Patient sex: M
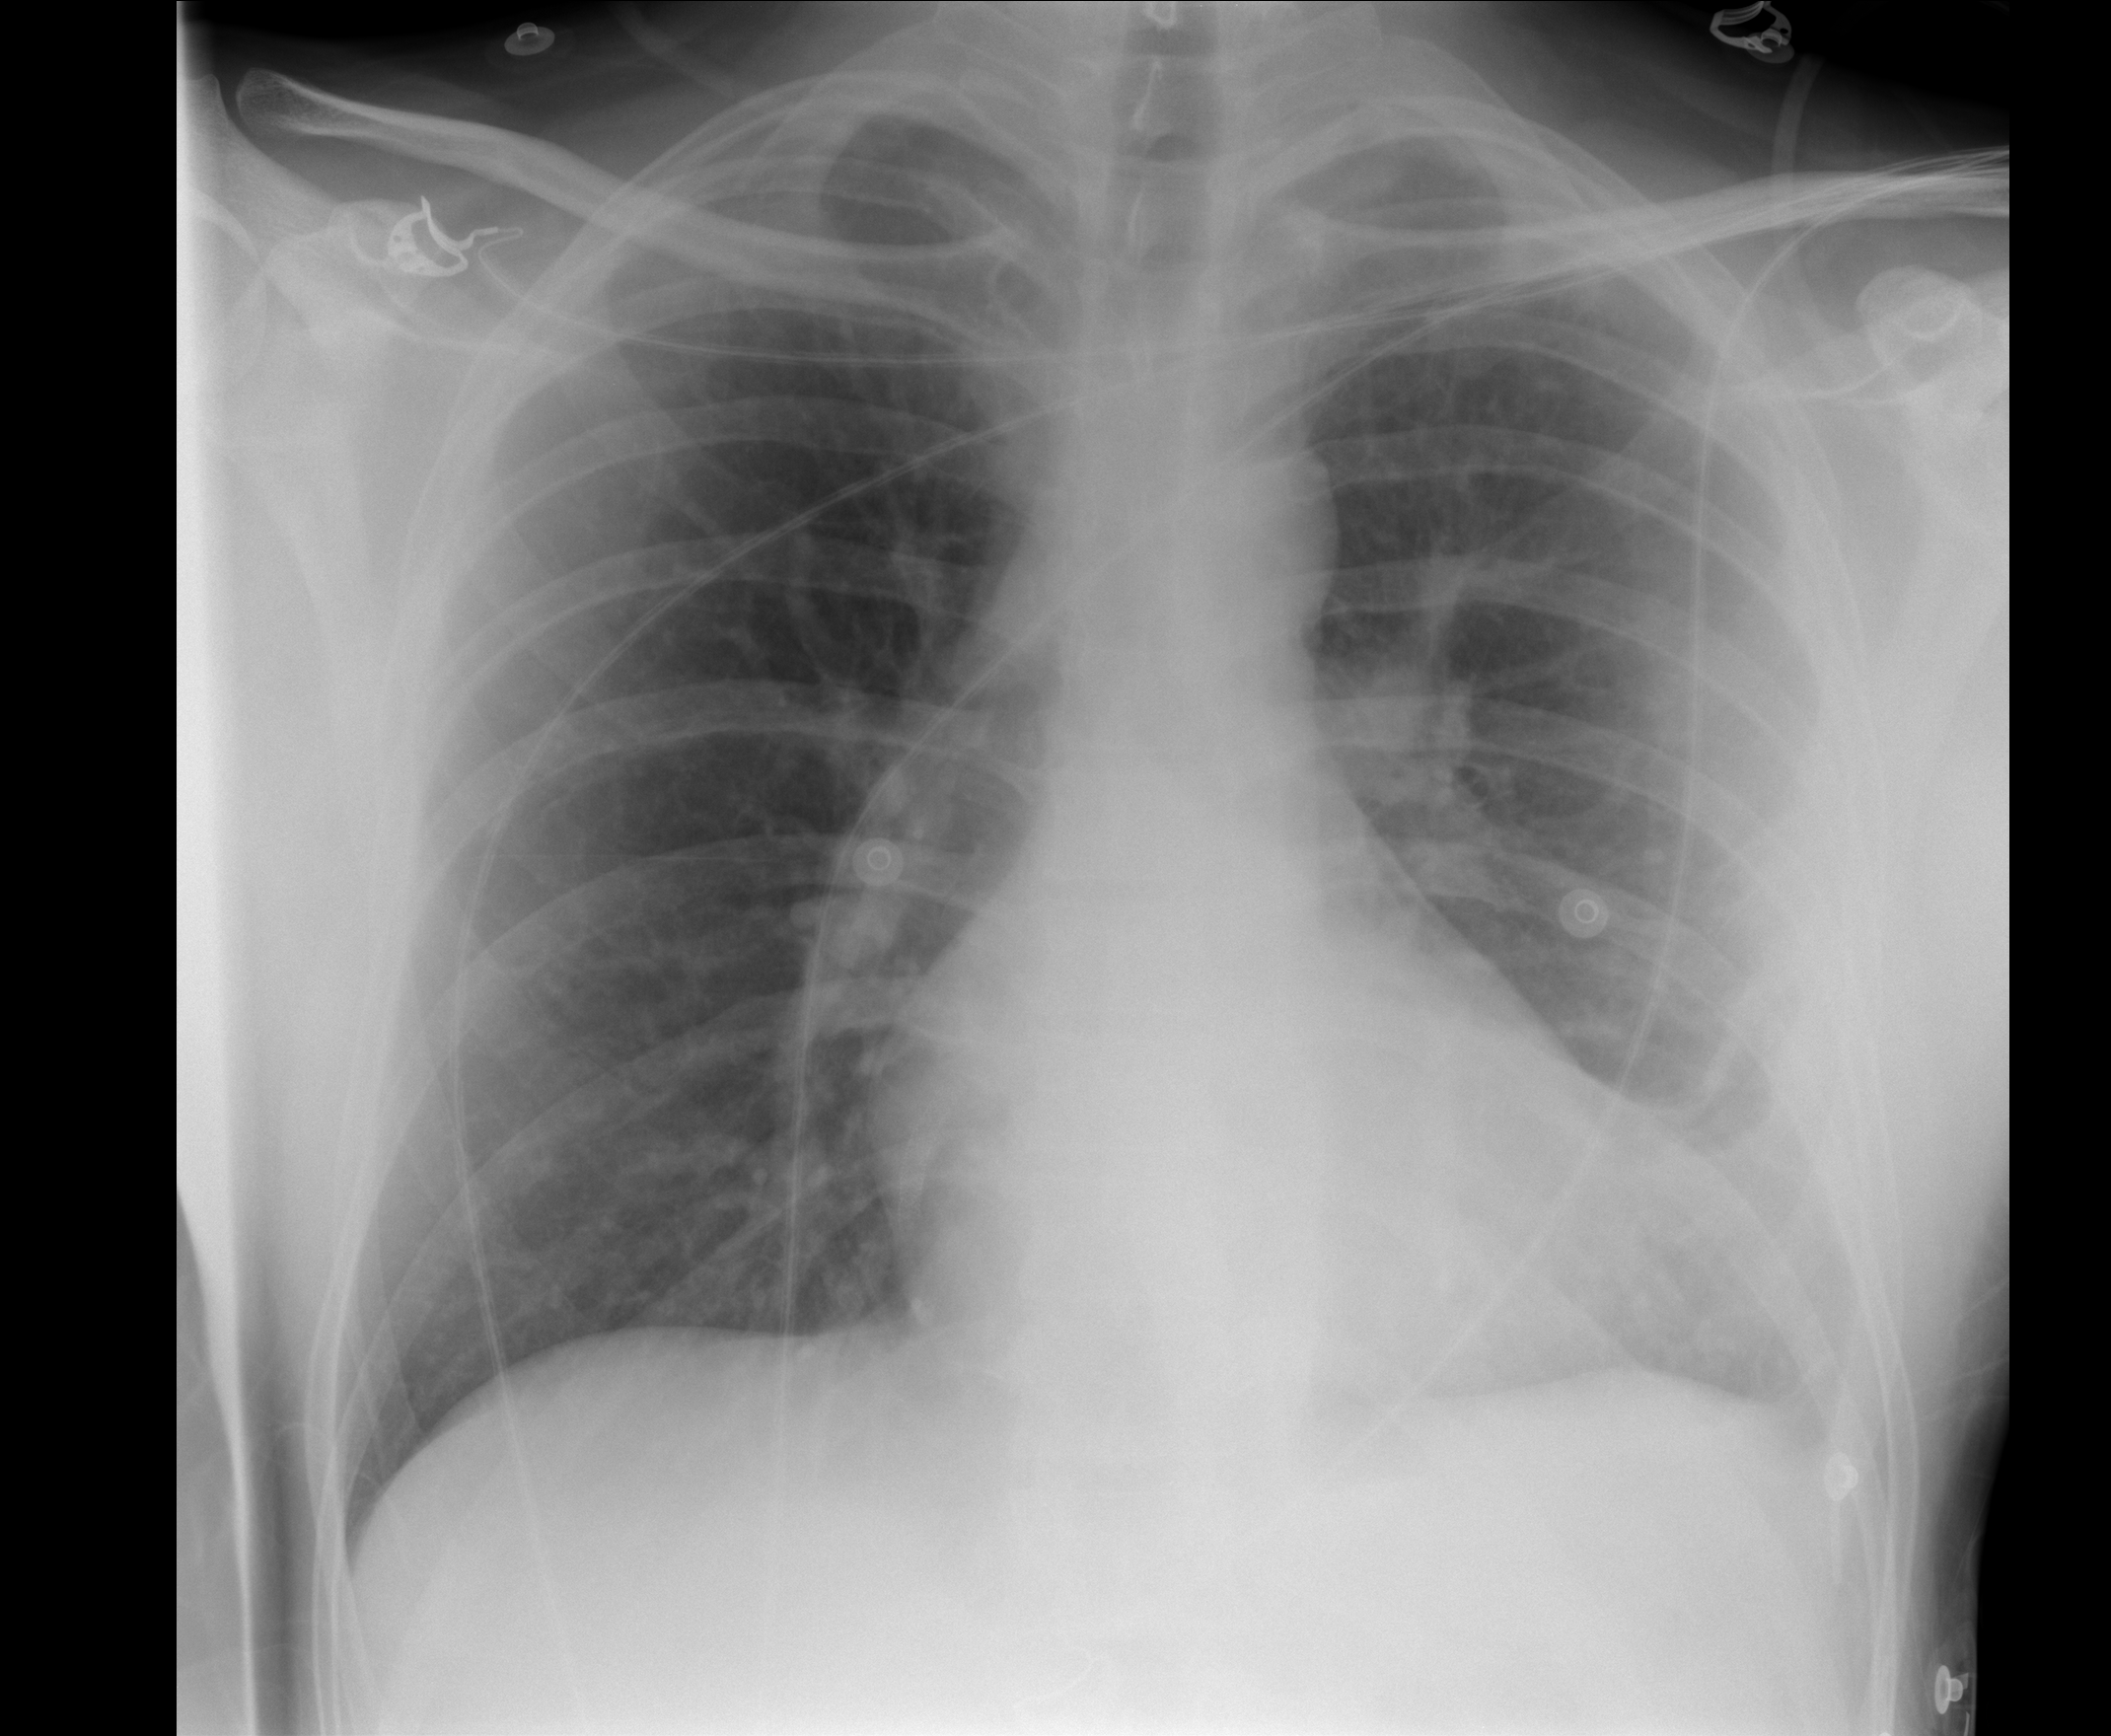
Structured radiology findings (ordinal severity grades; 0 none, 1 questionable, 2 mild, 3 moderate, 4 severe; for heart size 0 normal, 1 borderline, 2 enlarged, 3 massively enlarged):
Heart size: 0
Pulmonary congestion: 0
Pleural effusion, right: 0
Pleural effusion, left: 2
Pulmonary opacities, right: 0
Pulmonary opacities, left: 0
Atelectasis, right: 0
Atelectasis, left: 2